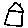
Label: house